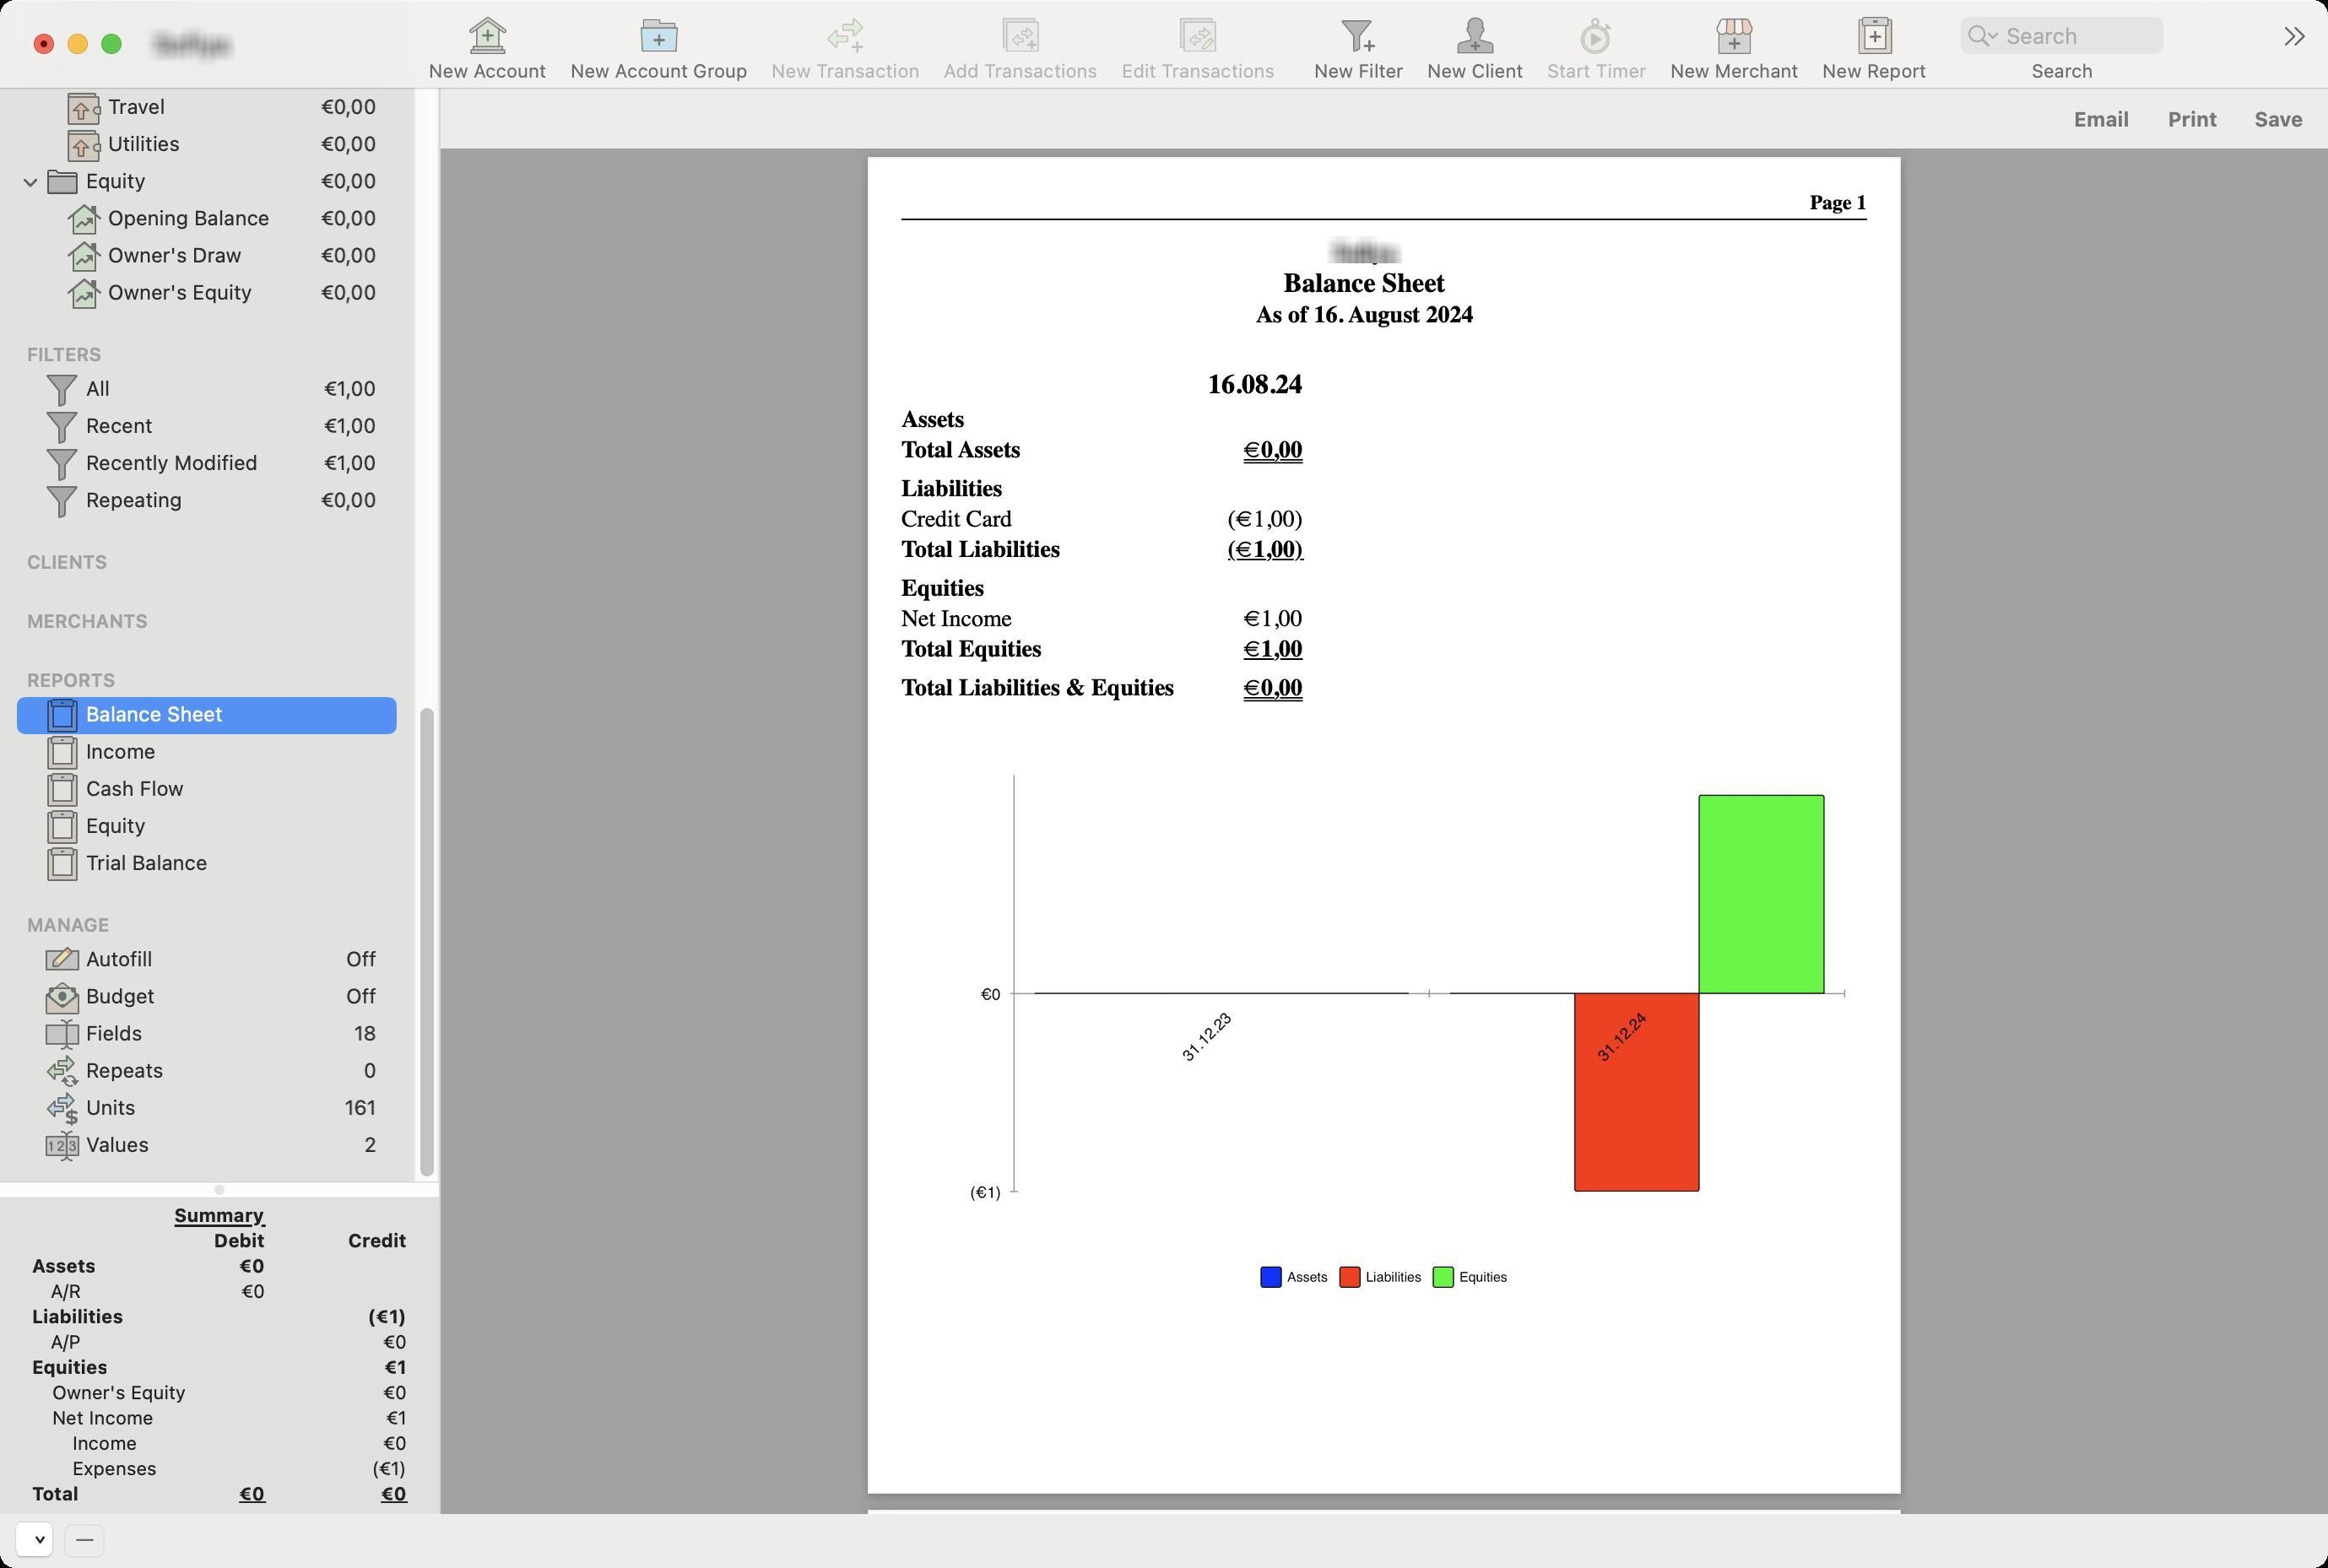
Accessibility tree:
{"name": "[name]", "role": "AXWindow", "description": null, "role_description": "standard window", "value": null, "position": "284.00;55.00", "size": "1379;929", "children": [{"name": "", "role": "AXMenuButton", "description": null, "role_description": "menu button", "value": null, "position": "8.00;901.00", "size": "26;25", "children": []}, {"name": "", "role": "AXButton", "description": "remove", "role_description": "button", "value": null, "position": "37.00;901.00", "size": "26;25", "children": []}, {"name": null, "role": "AXSplitGroup", "description": null, "role_description": "split group", "value": null, "position": "0.00;52.00", "size": "1379;845", "children": [{"name": null, "role": "AXSplitGroup", "description": null, "role_description": "split group", "value": null, "position": "0.00;52.00", "size": "260;845", "children": [{"name": null, "role": "AXScrollArea", "description": null, "role_description": "scroll area", "value": null, "position": "0.00;52.00", "size": "260;648", "children": [{"name": null, "role": "AXOutline", "description": null, "role_description": "outline", "value": null, "position": "0.00;-793.00", "size": "245;1493", "children": [{"name": null, "role": "AXRow", "description": null, "role_description": "outline row", "value": null, "position": "0.00;-783.00", "size": "245;22", "children": [{"name": null, "role": "AXCell", "description": null, "role_description": "cell", "value": null, "position": "10.00;-783.00", "size": "225;22", "children": [{"name": null, "role": "AXStaticText", "description": null, "role_description": "text", "value": "ACCOUNTS", "position": "14.00;-783.00", "size": "229;22", "children": []}]}]}, {"name": null, "role": "AXRow", "description": null, "role_description": "outline row", "value": null, "position": "0.00;-761.00", "size": "245;22", "children": [{"name": null, "role": "AXCell", "description": null, "role_description": "cell", "value": null, "position": "10.00;-761.00", "size": "225;22", "children": [{"name": null, "role": "AXImage", "description": "", "role_description": "image", "value": null, "position": "27.00;-760.00", "size": "20;20", "children": []}, {"name": null, "role": "AXStaticText", "description": null, "role_description": "text", "value": "Assets", "position": "49.00;-758.50", "size": "138;17", "children": []}, {"name": null, "role": "AXStaticText", "description": null, "role_description": "text", "value": "€0,00", "position": "187.14;-758.50", "size": "38;17", "children": []}, {"name": null, "role": "AXDisclosureTriangle", "description": null, "role_description": "disclosure triangle", "value": 1, "position": "12.00;-761.00", "size": "13;22", "children": []}]}]}, {"name": null, "role": "AXRow", "description": null, "role_description": "outline row", "value": null, "position": "0.00;-739.00", "size": "245;22", "children": [{"name": null, "role": "AXCell", "description": null, "role_description": "cell", "value": null, "position": "10.00;-739.00", "size": "225;22", "children": [{"name": null, "role": "AXImage", "description": "Bank", "role_description": "image", "value": null, "position": "40.00;-738.00", "size": "20;20", "children": []}, {"name": null, "role": "AXStaticText", "description": null, "role_description": "text", "value": "Chequing", "position": "62.00;-736.50", "size": "125;17", "children": []}, {"name": null, "role": "AXStaticText", "description": null, "role_description": "text", "value": "€0,00", "position": "187.14;-736.50", "size": "38;17", "children": []}]}]}, {"name": null, "role": "AXRow", "description": null, "role_description": "outline row", "value": null, "position": "0.00;-717.00", "size": "245;22", "children": [{"name": null, "role": "AXCell", "description": null, "role_description": "cell", "value": null, "position": "10.00;-717.00", "size": "225;22", "children": [{"name": null, "role": "AXImage", "description": "Bank", "role_description": "image", "value": null, "position": "40.00;-716.00", "size": "20;20", "children": []}, {"name": null, "role": "AXStaticText", "description": null, "role_description": "text", "value": "Savings", "position": "62.00;-714.50", "size": "125;17", "children": []}, {"name": null, "role": "AXStaticText", "description": null, "role_description": "text", "value": "€0,00", "position": "187.14;-714.50", "size": "38;17", "children": []}]}]}, {"name": null, "role": "AXRow", "description": null, "role_description": "outline row", "value": null, "position": "0.00;-695.00", "size": "245;22", "children": [{"name": null, "role": "AXCell", "description": null, "role_description": "cell", "value": null, "position": "10.00;-695.00", "size": "225;22", "children": [{"name": null, "role": "AXImage", "description": "Cash", "role_description": "image", "value": null, "position": "40.00;-694.00", "size": "20;20", "children": []}, {"name": null, "role": "AXStaticText", "description": null, "role_description": "text", "value": "Petty Cash", "position": "62.00;-692.50", "size": "125;17", "children": []}, {"name": null, "role": "AXStaticText", "description": null, "role_description": "text", "value": "€0,00", "position": "187.14;-692.50", "size": "38;17", "children": []}]}]}, {"name": null, "role": "AXRow", "description": null, "role_description": "outline row", "value": null, "position": "0.00;-673.00", "size": "245;22", "children": [{"name": null, "role": "AXCell", "description": null, "role_description": "cell", "value": null, "position": "10.00;-673.00", "size": "225;22", "children": [{"name": null, "role": "AXImage", "description": "FixedAsset", "role_description": "image", "value": null, "position": "40.00;-672.00", "size": "20;20", "children": []}, {"name": null, "role": "AXStaticText", "description": null, "role_description": "text", "value": "Fixed Assets", "position": "62.00;-670.50", "size": "125;17", "children": []}, {"name": null, "role": "AXStaticText", "description": null, "role_description": "text", "value": "€0,00", "position": "187.14;-670.50", "size": "38;17", "children": []}]}]}, {"name": null, "role": "AXRow", "description": null, "role_description": "outline row", "value": null, "position": "0.00;-651.00", "size": "245;22", "children": [{"name": null, "role": "AXCell", "description": null, "role_description": "cell", "value": null, "position": "10.00;-651.00", "size": "225;22", "children": [{"name": null, "role": "AXImage", "description": "AccountsReceivable", "role_description": "image", "value": null, "position": "40.00;-650.00", "size": "20;20", "children": []}, {"name": null, "role": "AXStaticText", "description": null, "role_description": "text", "value": "Accounts Receivable", "position": "62.00;-648.50", "size": "125;17", "children": []}, {"name": null, "role": "AXStaticText", "description": null, "role_description": "text", "value": "€0,00", "position": "187.14;-648.50", "size": "38;17", "children": []}]}]}, {"name": null, "role": "AXRow", "description": null, "role_description": "outline row", "value": null, "position": "0.00;-629.00", "size": "245;22", "children": [{"name": null, "role": "AXCell", "description": null, "role_description": "cell", "value": null, "position": "10.00;-629.00", "size": "225;22", "children": [{"name": null, "role": "AXImage", "description": "", "role_description": "image", "value": null, "position": "27.00;-628.00", "size": "20;20", "children": []}, {"name": null, "role": "AXStaticText", "description": null, "role_description": "text", "value": "Liabilities", "position": "49.00;-626.50", "size": "131;17", "children": []}, {"name": null, "role": "AXStaticText", "description": null, "role_description": "text", "value": "(€1,00)", "position": "179.79;-626.50", "size": "45;17", "children": []}, {"name": null, "role": "AXDisclosureTriangle", "description": null, "role_description": "disclosure triangle", "value": 1, "position": "12.00;-629.00", "size": "13;22", "children": []}]}]}, {"name": null, "role": "AXRow", "description": null, "role_description": "outline row", "value": null, "position": "0.00;-607.00", "size": "245;22", "children": [{"name": null, "role": "AXCell", "description": null, "role_description": "cell", "value": null, "position": "10.00;-607.00", "size": "225;22", "children": [{"name": null, "role": "AXImage", "description": "CreditCard", "role_description": "image", "value": null, "position": "40.00;-606.00", "size": "20;20", "children": []}, {"name": null, "role": "AXStaticText", "description": null, "role_description": "text", "value": "Credit Card", "position": "62.00;-604.50", "size": "118;17", "children": []}, {"name": null, "role": "AXStaticText", "description": null, "role_description": "text", "value": "(€1,00)", "position": "179.79;-604.50", "size": "45;17", "children": []}]}]}, {"name": null, "role": "AXRow", "description": null, "role_description": "outline row", "value": null, "position": "0.00;-585.00", "size": "245;22", "children": [{"name": null, "role": "AXCell", "description": null, "role_description": "cell", "value": null, "position": "10.00;-585.00", "size": "225;22", "children": [{"name": null, "role": "AXImage", "description": "Loan", "role_description": "image", "value": null, "position": "40.00;-584.00", "size": "20;20", "children": []}, {"name": null, "role": "AXStaticText", "description": null, "role_description": "text", "value": "Loan", "position": "62.00;-582.50", "size": "125;17", "children": []}, {"name": null, "role": "AXStaticText", "description": null, "role_description": "text", "value": "€0,00", "position": "187.14;-582.50", "size": "38;17", "children": []}]}]}, {"name": null, "role": "AXRow", "description": null, "role_description": "outline row", "value": null, "position": "0.00;-563.00", "size": "245;22", "children": [{"name": null, "role": "AXCell", "description": null, "role_description": "cell", "value": null, "position": "10.00;-563.00", "size": "225;22", "children": [{"name": null, "role": "AXImage", "description": "AccountsPayable", "role_description": "image", "value": null, "position": "40.00;-562.00", "size": "20;20", "children": []}, {"name": null, "role": "AXStaticText", "description": null, "role_description": "text", "value": "Accounts Payable", "position": "62.00;-560.50", "size": "125;17", "children": []}, {"name": null, "role": "AXStaticText", "description": null, "role_description": "text", "value": "€0,00", "position": "187.14;-560.50", "size": "38;17", "children": []}]}]}, {"name": null, "role": "AXRow", "description": null, "role_description": "outline row", "value": null, "position": "0.00;-541.00", "size": "245;22", "children": [{"name": null, "role": "AXCell", "description": null, "role_description": "cell", "value": null, "position": "10.00;-541.00", "size": "225;22", "children": [{"name": null, "role": "AXImage", "description": "Tax", "role_description": "image", "value": null, "position": "40.00;-540.00", "size": "20;20", "children": []}, {"name": null, "role": "AXStaticText", "description": null, "role_description": "text", "value": "Sales Tax", "position": "62.00;-538.50", "size": "125;17", "children": []}, {"name": null, "role": "AXStaticText", "description": null, "role_description": "text", "value": "€0,00", "position": "187.14;-538.50", "size": "38;17", "children": []}]}]}, {"name": null, "role": "AXRow", "description": null, "role_description": "outline row", "value": null, "position": "0.00;-519.00", "size": "245;22", "children": [{"name": null, "role": "AXCell", "description": null, "role_description": "cell", "value": null, "position": "10.00;-519.00", "size": "225;22", "children": [{"name": null, "role": "AXImage", "description": "Tax", "role_description": "image", "value": null, "position": "40.00;-518.00", "size": "20;20", "children": []}, {"name": null, "role": "AXStaticText", "description": null, "role_description": "text", "value": "Tax", "position": "62.00;-516.50", "size": "125;17", "children": []}, {"name": null, "role": "AXStaticText", "description": null, "role_description": "text", "value": "€0,00", "position": "187.14;-516.50", "size": "38;17", "children": []}]}]}, {"name": null, "role": "AXRow", "description": null, "role_description": "outline row", "value": null, "position": "0.00;-497.00", "size": "245;22", "children": [{"name": null, "role": "AXCell", "description": null, "role_description": "cell", "value": null, "position": "10.00;-497.00", "size": "225;22", "children": [{"name": null, "role": "AXImage", "description": "", "role_description": "image", "value": null, "position": "27.00;-496.00", "size": "20;20", "children": []}, {"name": null, "role": "AXStaticText", "description": null, "role_description": "text", "value": "Income", "position": "49.00;-494.50", "size": "138;17", "children": []}, {"name": null, "role": "AXStaticText", "description": null, "role_description": "text", "value": "€0,00", "position": "187.14;-494.50", "size": "38;17", "children": []}, {"name": null, "role": "AXDisclosureTriangle", "description": null, "role_description": "disclosure triangle", "value": 1, "position": "12.00;-497.00", "size": "13;22", "children": []}]}]}, {"name": null, "role": "AXRow", "description": null, "role_description": "outline row", "value": null, "position": "0.00;-475.00", "size": "245;22", "children": [{"name": null, "role": "AXCell", "description": null, "role_description": "cell", "value": null, "position": "10.00;-475.00", "size": "225;22", "children": [{"name": null, "role": "AXImage", "description": "Income", "role_description": "image", "value": null, "position": "40.00;-474.00", "size": "20;20", "children": []}, {"name": null, "role": "AXStaticText", "description": null, "role_description": "text", "value": "Sales", "position": "62.00;-472.50", "size": "125;17", "children": []}, {"name": null, "role": "AXStaticText", "description": null, "role_description": "text", "value": "€0,00", "position": "187.14;-472.50", "size": "38;17", "children": []}]}]}, {"name": null, "role": "AXRow", "description": null, "role_description": "outline row", "value": null, "position": "0.00;-453.00", "size": "245;22", "children": [{"name": null, "role": "AXCell", "description": null, "role_description": "cell", "value": null, "position": "10.00;-453.00", "size": "225;22", "children": [{"name": null, "role": "AXImage", "description": "Income", "role_description": "image", "value": null, "position": "40.00;-452.00", "size": "20;20", "children": []}, {"name": null, "role": "AXStaticText", "description": null, "role_description": "text", "value": "Interest Income", "position": "62.00;-450.50", "size": "125;17", "children": []}, {"name": null, "role": "AXStaticText", "description": null, "role_description": "text", "value": "€0,00", "position": "187.14;-450.50", "size": "38;17", "children": []}]}]}, {"name": null, "role": "AXRow", "description": null, "role_description": "outline row", "value": null, "position": "0.00;-431.00", "size": "245;22", "children": [{"name": null, "role": "AXCell", "description": null, "role_description": "cell", "value": null, "position": "10.00;-431.00", "size": "225;22", "children": [{"name": null, "role": "AXImage", "description": "", "role_description": "image", "value": null, "position": "27.00;-430.00", "size": "20;20", "children": []}, {"name": null, "role": "AXStaticText", "description": null, "role_description": "text", "value": "Expenses", "position": "49.00;-428.50", "size": "131;17", "children": []}, {"name": null, "role": "AXStaticText", "description": null, "role_description": "text", "value": "(€1,00)", "position": "179.79;-428.50", "size": "45;17", "children": []}, {"name": null, "role": "AXDisclosureTriangle", "description": null, "role_description": "disclosure triangle", "value": 1, "position": "12.00;-431.00", "size": "13;22", "children": []}]}]}, {"name": null, "role": "AXRow", "description": null, "role_description": "outline row", "value": null, "position": "0.00;-409.00", "size": "245;22", "children": [{"name": null, "role": "AXCell", "description": null, "role_description": "cell", "value": null, "position": "10.00;-409.00", "size": "225;22", "children": [{"name": null, "role": "AXImage", "description": "Expense", "role_description": "image", "value": null, "position": "40.00;-408.00", "size": "20;20", "children": []}, {"name": null, "role": "AXStaticText", "description": null, "role_description": "text", "value": "Advertising", "position": "62.00;-406.50", "size": "125;17", "children": []}, {"name": null, "role": "AXStaticText", "description": null, "role_description": "text", "value": "€0,00", "position": "187.14;-406.50", "size": "38;17", "children": []}]}]}, {"name": null, "role": "AXRow", "description": null, "role_description": "outline row", "value": null, "position": "0.00;-387.00", "size": "245;22", "children": [{"name": null, "role": "AXCell", "description": null, "role_description": "cell", "value": null, "position": "10.00;-387.00", "size": "225;22", "children": [{"name": null, "role": "AXImage", "description": "Expense", "role_description": "image", "value": null, "position": "40.00;-386.00", "size": "20;20", "children": []}, {"name": null, "role": "AXStaticText", "description": null, "role_description": "text", "value": "Auto", "position": "62.00;-384.50", "size": "125;17", "children": []}, {"name": null, "role": "AXStaticText", "description": null, "role_description": "text", "value": "€0,00", "position": "187.14;-384.50", "size": "38;17", "children": []}]}]}, {"name": null, "role": "AXRow", "description": null, "role_description": "outline row", "value": null, "position": "0.00;-365.00", "size": "245;22", "children": [{"name": null, "role": "AXCell", "description": null, "role_description": "cell", "value": null, "position": "10.00;-365.00", "size": "225;22", "children": [{"name": null, "role": "AXImage", "description": "Expense", "role_description": "image", "value": null, "position": "40.00;-364.00", "size": "20;20", "children": []}, {"name": null, "role": "AXStaticText", "description": null, "role_description": "text", "value": "Bank Charges", "position": "62.00;-362.50", "size": "125;17", "children": []}, {"name": null, "role": "AXStaticText", "description": null, "role_description": "text", "value": "€0,00", "position": "187.14;-362.50", "size": "38;17", "children": []}]}]}, {"name": null, "role": "AXRow", "description": null, "role_description": "outline row", "value": null, "position": "0.00;-343.00", "size": "245;22", "children": [{"name": null, "role": "AXCell", "description": null, "role_description": "cell", "value": null, "position": "10.00;-343.00", "size": "225;22", "children": [{"name": null, "role": "AXImage", "description": "Expense", "role_description": "image", "value": null, "position": "40.00;-342.00", "size": "20;20", "children": []}, {"name": null, "role": "AXStaticText", "description": null, "role_description": "text", "value": "Business Licenses/Permits", "position": "62.00;-340.50", "size": "125;17", "children": []}, {"name": null, "role": "AXStaticText", "description": null, "role_description": "text", "value": "€0,00", "position": "187.14;-340.50", "size": "38;17", "children": []}]}]}, {"name": null, "role": "AXRow", "description": null, "role_description": "outline row", "value": null, "position": "0.00;-321.00", "size": "245;22", "children": [{"name": null, "role": "AXCell", "description": null, "role_description": "cell", "value": null, "position": "10.00;-321.00", "size": "225;22", "children": [{"name": null, "role": "AXImage", "description": "Expense", "role_description": "image", "value": null, "position": "40.00;-320.00", "size": "20;20", "children": []}, {"name": null, "role": "AXStaticText", "description": null, "role_description": "text", "value": "Computer", "position": "62.00;-318.50", "size": "125;17", "children": []}, {"name": null, "role": "AXStaticText", "description": null, "role_description": "text", "value": "€0,00", "position": "187.14;-318.50", "size": "38;17", "children": []}]}]}, {"name": null, "role": "AXRow", "description": null, "role_description": "outline row", "value": null, "position": "0.00;-299.00", "size": "245;22", "children": [{"name": null, "role": "AXCell", "description": null, "role_description": "cell", "value": null, "position": "10.00;-299.00", "size": "225;22", "children": [{"name": null, "role": "AXImage", "description": "Expense", "role_description": "image", "value": null, "position": "40.00;-298.00", "size": "20;20", "children": []}, {"name": null, "role": "AXStaticText", "description": null, "role_description": "text", "value": "Depreciation", "position": "62.00;-296.50", "size": "125;17", "children": []}, {"name": null, "role": "AXStaticText", "description": null, "role_description": "text", "value": "€0,00", "position": "187.14;-296.50", "size": "38;17", "children": []}]}]}, {"name": null, "role": "AXRow", "description": null, "role_description": "outline row", "value": null, "position": "0.00;-277.00", "size": "245;22", "children": [{"name": null, "role": "AXCell", "description": null, "role_description": "cell", "value": null, "position": "10.00;-277.00", "size": "225;22", "children": [{"name": null, "role": "AXImage", "description": "Expense", "role_description": "image", "value": null, "position": "40.00;-276.00", "size": "20;20", "children": []}, {"name": null, "role": "AXStaticText", "description": null, "role_description": "text", "value": "Dues/Subscriptions", "position": "62.00;-274.50", "size": "125;17", "children": []}, {"name": null, "role": "AXStaticText", "description": null, "role_description": "text", "value": "€0,00", "position": "187.14;-274.50", "size": "38;17", "children": []}]}]}, {"name": null, "role": "AXRow", "description": null, "role_description": "outline row", "value": null, "position": "0.00;-255.00", "size": "245;22", "children": [{"name": null, "role": "AXCell", "description": null, "role_description": "cell", "value": null, "position": "10.00;-255.00", "size": "225;22", "children": [{"name": null, "role": "AXImage", "description": "Expense", "role_description": "image", "value": null, "position": "40.00;-254.00", "size": "20;20", "children": []}, {"name": null, "role": "AXStaticText", "description": null, "role_description": "text", "value": "Equipment", "position": "62.00;-252.50", "size": "125;17", "children": []}, {"name": null, "role": "AXStaticText", "description": null, "role_description": "text", "value": "€0,00", "position": "187.14;-252.50", "size": "38;17", "children": []}]}]}, {"name": null, "role": "AXRow", "description": null, "role_description": "outline row", "value": null, "position": "0.00;-233.00", "size": "245;22", "children": [{"name": null, "role": "AXCell", "description": null, "role_description": "cell", "value": null, "position": "10.00;-233.00", "size": "225;22", "children": [{"name": null, "role": "AXImage", "description": "Expense", "role_description": "image", "value": null, "position": "40.00;-232.00", "size": "20;20", "children": []}, {"name": null, "role": "AXStaticText", "description": null, "role_description": "text", "value": "Furniture", "position": "62.00;-230.50", "size": "125;17", "children": []}, {"name": null, "role": "AXStaticText", "description": null, "role_description": "text", "value": "€0,00", "position": "187.14;-230.50", "size": "38;17", "children": []}]}]}, {"name": null, "role": "AXRow", "description": null, "role_description": "outline row", "value": null, "position": "0.00;-211.00", "size": "245;22", "children": [{"name": null, "role": "AXCell", "description": null, "role_description": "cell", "value": null, "position": "10.00;-211.00", "size": "225;22", "children": [{"name": null, "role": "AXImage", "description": "Expense", "role_description": "image", "value": null, "position": "40.00;-210.00", "size": "20;20", "children": []}, {"name": null, "role": "AXStaticText", "description": null, "role_description": "text", "value": "Insurance", "position": "62.00;-208.50", "size": "125;17", "children": []}, {"name": null, "role": "AXStaticText", "description": null, "role_description": "text", "value": "€0,00", "position": "187.14;-208.50", "size": "38;17", "children": []}]}]}, {"name": null, "role": "AXRow", "description": null, "role_description": "outline row", "value": null, "position": "0.00;-189.00", "size": "245;22", "children": [{"name": null, "role": "AXCell", "description": null, "role_description": "cell", "value": null, "position": "10.00;-189.00", "size": "225;22", "children": [{"name": null, "role": "AXImage", "description": "Expense", "role_description": "image", "value": null, "position": "40.00;-188.00", "size": "20;20", "children": []}, {"name": null, "role": "AXStaticText", "description": null, "role_description": "text", "value": "Interest", "position": "62.00;-186.50", "size": "118;17", "children": []}, {"name": null, "role": "AXStaticText", "description": null, "role_description": "text", "value": "(€1,00)", "position": "179.79;-186.50", "size": "45;17", "children": []}]}]}, {"name": null, "role": "AXRow", "description": null, "role_description": "outline row", "value": null, "position": "0.00;-167.00", "size": "245;22", "children": [{"name": null, "role": "AXCell", "description": null, "role_description": "cell", "value": null, "position": "10.00;-167.00", "size": "225;22", "children": [{"name": null, "role": "AXImage", "description": "Expense", "role_description": "image", "value": null, "position": "40.00;-166.00", "size": "20;20", "children": []}, {"name": null, "role": "AXStaticText", "description": null, "role_description": "text", "value": "Internet", "position": "62.00;-164.50", "size": "125;17", "children": []}, {"name": null, "role": "AXStaticText", "description": null, "role_description": "text", "value": "€0,00", "position": "187.14;-164.50", "size": "38;17", "children": []}]}]}, {"name": null, "role": "AXRow", "description": null, "role_description": "outline row", "value": null, "position": "0.00;-145.00", "size": "245;22", "children": [{"name": null, "role": "AXCell", "description": null, "role_description": "cell", "value": null, "position": "10.00;-145.00", "size": "225;22", "children": [{"name": null, "role": "AXImage", "description": "Expense", "role_description": "image", "value": null, "position": "40.00;-144.00", "size": "20;20", "children": []}, {"name": null, "role": "AXStaticText", "description": null, "role_description": "text", "value": "Meals/Entertainment", "position": "62.00;-142.50", "size": "125;17", "children": []}, {"name": null, "role": "AXStaticText", "description": null, "role_description": "text", "value": "€0,00", "position": "187.14;-142.50", "size": "38;17", "children": []}]}]}, {"name": null, "role": "AXRow", "description": null, "role_description": "outline row", "value": null, "position": "0.00;-123.00", "size": "245;22", "children": [{"name": null, "role": "AXCell", "description": null, "role_description": "cell", "value": null, "position": "10.00;-123.00", "size": "225;22", "children": [{"name": null, "role": "AXImage", "description": "Expense", "role_description": "image", "value": null, "position": "40.00;-122.00", "size": "20;20", "children": []}, {"name": null, "role": "AXStaticText", "description": null, "role_description": "text", "value": "Mileage", "position": "62.00;-120.50", "size": "125;17", "children": []}, {"name": null, "role": "AXStaticText", "description": null, "role_description": "text", "value": "€0,00", "position": "187.14;-120.50", "size": "38;17", "children": []}]}]}, {"name": null, "role": "AXRow", "description": null, "role_description": "outline row", "value": null, "position": "0.00;-101.00", "size": "245;22", "children": [{"name": null, "role": "AXCell", "description": null, "role_description": "cell", "value": null, "position": "10.00;-101.00", "size": "225;22", "children": [{"name": null, "role": "AXImage", "description": "Expense", "role_description": "image", "value": null, "position": "40.00;-100.00", "size": "20;20", "children": []}, {"name": null, "role": "AXStaticText", "description": null, "role_description": "text", "value": "Office Supplies", "position": "62.00;-98.50", "size": "125;17", "children": []}, {"name": null, "role": "AXStaticText", "description": null, "role_description": "text", "value": "€0,00", "position": "187.14;-98.50", "size": "38;17", "children": []}]}]}, {"name": null, "role": "AXRow", "description": null, "role_description": "outline row", "value": null, "position": "0.00;-79.00", "size": "245;22", "children": [{"name": null, "role": "AXCell", "description": null, "role_description": "cell", "value": null, "position": "10.00;-79.00", "size": "225;22", "children": [{"name": null, "role": "AXImage", "description": "Expense", "role_description": "image", "value": null, "position": "40.00;-78.00", "size": "20;20", "children": []}, {"name": null, "role": "AXStaticText", "description": null, "role_description": "text", "value": "Phone", "position": "62.00;-76.50", "size": "125;17", "children": []}, {"name": null, "role": "AXStaticText", "description": null, "role_description": "text", "value": "€0,00", "position": "187.14;-76.50", "size": "38;17", "children": []}]}]}, {"name": null, "role": "AXRow", "description": null, "role_description": "outline row", "value": null, "position": "0.00;-57.00", "size": "245;22", "children": [{"name": null, "role": "AXCell", "description": null, "role_description": "cell", "value": null, "position": "10.00;-57.00", "size": "225;22", "children": [{"name": null, "role": "AXImage", "description": "Expense", "role_description": "image", "value": null, "position": "40.00;-56.00", "size": "20;20", "children": []}, {"name": null, "role": "AXStaticText", "description": null, "role_description": "text", "value": "Postage/Shipping", "position": "62.00;-54.50", "size": "125;17", "children": []}, {"name": null, "role": "AXStaticText", "description": null, "role_description": "text", "value": "€0,00", "position": "187.14;-54.50", "size": "38;17", "children": []}]}]}, {"name": null, "role": "AXRow", "description": null, "role_description": "outline row", "value": null, "position": "0.00;-35.00", "size": "245;22", "children": [{"name": null, "role": "AXCell", "description": null, "role_description": "cell", "value": null, "position": "10.00;-35.00", "size": "225;22", "children": [{"name": null, "role": "AXImage", "description": "Expense", "role_description": "image", "value": null, "position": "40.00;-34.00", "size": "20;20", "children": []}, {"name": null, "role": "AXStaticText", "description": null, "role_description": "text", "value": "Professional Fees", "position": "62.00;-32.50", "size": "125;17", "children": []}, {"name": null, "role": "AXStaticText", "description": null, "role_description": "text", "value": "€0,00", "position": "187.14;-32.50", "size": "38;17", "children": []}]}]}, {"name": null, "role": "AXRow", "description": null, "role_description": "outline row", "value": null, "position": "0.00;-13.00", "size": "245;22", "children": [{"name": null, "role": "AXCell", "description": null, "role_description": "cell", "value": null, "position": "10.00;-13.00", "size": "225;22", "children": [{"name": null, "role": "AXImage", "description": "Expense", "role_description": "image", "value": null, "position": "40.00;-12.00", "size": "20;20", "children": []}, {"name": null, "role": "AXStaticText", "description": null, "role_description": "text", "value": "Rent", "position": "62.00;-10.50", "size": "125;17", "children": []}, {"name": null, "role": "AXStaticText", "description": null, "role_description": "text", "value": "€0,00", "position": "187.14;-10.50", "size": "38;17", "children": []}]}]}, {"name": null, "role": "AXRow", "description": null, "role_description": "outline row", "value": null, "position": "0.00;9.00", "size": "245;22", "children": [{"name": null, "role": "AXCell", "description": null, "role_description": "cell", "value": null, "position": "10.00;9.00", "size": "225;22", "children": [{"name": null, "role": "AXImage", "description": "Expense", "role_description": "image", "value": null, "position": "40.00;10.00", "size": "20;20", "children": []}, {"name": null, "role": "AXStaticText", "description": null, "role_description": "text", "value": "Repairs/Maintenance", "position": "62.00;11.50", "size": "125;17", "children": []}, {"name": null, "role": "AXStaticText", "description": null, "role_description": "text", "value": "€0,00", "position": "187.14;11.50", "size": "38;17", "children": []}]}]}, {"name": null, "role": "AXRow", "description": null, "role_description": "outline row", "value": null, "position": "0.00;31.00", "size": "245;22", "children": [{"name": null, "role": "AXCell", "description": null, "role_description": "cell", "value": null, "position": "10.00;31.00", "size": "225;22", "children": [{"name": null, "role": "AXImage", "description": "Expense", "role_description": "image", "value": null, "position": "40.00;32.00", "size": "20;20", "children": []}, {"name": null, "role": "AXStaticText", "description": null, "role_description": "text", "value": "Salaries", "position": "62.00;33.50", "size": "125;17", "children": []}, {"name": null, "role": "AXStaticText", "description": null, "role_description": "text", "value": "€0,00", "position": "187.14;33.50", "size": "38;17", "children": []}]}]}, {"name": null, "role": "AXRow", "description": null, "role_description": "outline row", "value": null, "position": "0.00;53.00", "size": "245;22", "children": [{"name": null, "role": "AXCell", "description": null, "role_description": "cell", "value": null, "position": "10.00;53.00", "size": "225;22", "children": [{"name": null, "role": "AXImage", "description": "Expense", "role_description": "image", "value": null, "position": "40.00;54.00", "size": "20;20", "children": []}, {"name": null, "role": "AXStaticText", "description": null, "role_description": "text", "value": "Travel", "position": "62.00;55.50", "size": "125;17", "children": []}, {"name": null, "role": "AXStaticText", "description": null, "role_description": "text", "value": "€0,00", "position": "187.14;55.50", "size": "38;17", "children": []}]}]}, {"name": null, "role": "AXRow", "description": null, "role_description": "outline row", "value": null, "position": "0.00;75.00", "size": "245;22", "children": [{"name": null, "role": "AXCell", "description": null, "role_description": "cell", "value": null, "position": "10.00;75.00", "size": "225;22", "children": [{"name": null, "role": "AXImage", "description": "Expense", "role_description": "image", "value": null, "position": "40.00;76.00", "size": "20;20", "children": []}, {"name": null, "role": "AXStaticText", "description": null, "role_description": "text", "value": "Utilities", "position": "62.00;77.50", "size": "125;17", "children": []}, {"name": null, "role": "AXStaticText", "description": null, "role_description": "text", "value": "€0,00", "position": "187.14;77.50", "size": "38;17", "children": []}]}]}, {"name": null, "role": "AXRow", "description": null, "role_description": "outline row", "value": null, "position": "0.00;97.00", "size": "245;22", "children": [{"name": null, "role": "AXCell", "description": null, "role_description": "cell", "value": null, "position": "10.00;97.00", "size": "225;22", "children": [{"name": null, "role": "AXImage", "description": "", "role_description": "image", "value": null, "position": "27.00;98.00", "size": "20;20", "children": []}, {"name": null, "role": "AXStaticText", "description": null, "role_description": "text", "value": "Equity", "position": "49.00;99.50", "size": "138;17", "children": []}, {"name": null, "role": "AXStaticText", "description": null, "role_description": "text", "value": "€0,00", "position": "187.14;99.50", "size": "38;17", "children": []}, {"name": null, "role": "AXDisclosureTriangle", "description": null, "role_description": "disclosure triangle", "value": 1, "position": "12.00;97.00", "size": "13;22", "children": []}]}]}, {"name": null, "role": "AXRow", "description": null, "role_description": "outline row", "value": null, "position": "0.00;119.00", "size": "245;22", "children": [{"name": null, "role": "AXCell", "description": null, "role_description": "cell", "value": null, "position": "10.00;119.00", "size": "225;22", "children": [{"name": null, "role": "AXImage", "description": "Equity", "role_description": "image", "value": null, "position": "40.00;120.00", "size": "20;20", "children": []}, {"name": null, "role": "AXStaticText", "description": null, "role_description": "text", "value": "Opening Balance", "position": "62.00;121.50", "size": "125;17", "children": []}, {"name": null, "role": "AXStaticText", "description": null, "role_description": "text", "value": "€0,00", "position": "187.14;121.50", "size": "38;17", "children": []}]}]}, {"name": null, "role": "AXRow", "description": null, "role_description": "outline row", "value": null, "position": "0.00;141.00", "size": "245;22", "children": [{"name": null, "role": "AXCell", "description": null, "role_description": "cell", "value": null, "position": "10.00;141.00", "size": "225;22", "children": [{"name": null, "role": "AXImage", "description": "Equity", "role_description": "image", "value": null, "position": "40.00;142.00", "size": "20;20", "children": []}, {"name": null, "role": "AXStaticText", "description": null, "role_description": "text", "value": "Owner's Draw", "position": "62.00;143.50", "size": "125;17", "children": []}, {"name": null, "role": "AXStaticText", "description": null, "role_description": "text", "value": "€0,00", "position": "187.14;143.50", "size": "38;17", "children": []}]}]}, {"name": null, "role": "AXRow", "description": null, "role_description": "outline row", "value": null, "position": "0.00;163.00", "size": "245;22", "children": [{"name": null, "role": "AXCell", "description": null, "role_description": "cell", "value": null, "position": "10.00;163.00", "size": "225;22", "children": [{"name": null, "role": "AXImage", "description": "Equity", "role_description": "image", "value": null, "position": "40.00;164.00", "size": "20;20", "children": []}, {"name": null, "role": "AXStaticText", "description": null, "role_description": "text", "value": "Owner's Equity", "position": "62.00;165.50", "size": "125;17", "children": []}, {"name": null, "role": "AXStaticText", "description": null, "role_description": "text", "value": "€0,00", "position": "187.14;165.50", "size": "38;17", "children": []}]}]}, {"name": null, "role": "AXRow", "description": null, "role_description": "outline row", "value": null, "position": "0.00;198.00", "size": "245;22", "children": [{"name": null, "role": "AXCell", "description": null, "role_description": "cell", "value": null, "position": "10.00;198.00", "size": "225;22", "children": [{"name": null, "role": "AXStaticText", "description": null, "role_description": "text", "value": "FILTERS", "position": "14.00;198.00", "size": "229;22", "children": []}]}]}, {"name": null, "role": "AXRow", "description": null, "role_description": "outline row", "value": null, "position": "0.00;220.00", "size": "245;22", "children": [{"name": null, "role": "AXCell", "description": null, "role_description": "cell", "value": null, "position": "10.00;220.00", "size": "225;22", "children": [{"name": null, "role": "AXImage", "description": "Filter", "role_description": "image", "value": null, "position": "27.00;221.00", "size": "20;20", "children": []}, {"name": null, "role": "AXStaticText", "description": null, "role_description": "text", "value": "All", "position": "49.00;222.50", "size": "140;17", "children": []}, {"name": null, "role": "AXStaticText", "description": null, "role_description": "text", "value": "€1,00", "position": "188.96;222.50", "size": "36;17", "children": []}]}]}, {"name": null, "role": "AXRow", "description": null, "role_description": "outline row", "value": null, "position": "0.00;242.00", "size": "245;22", "children": [{"name": null, "role": "AXCell", "description": null, "role_description": "cell", "value": null, "position": "10.00;242.00", "size": "225;22", "children": [{"name": null, "role": "AXImage", "description": "Filter", "role_description": "image", "value": null, "position": "27.00;243.00", "size": "20;20", "children": []}, {"name": null, "role": "AXStaticText", "description": null, "role_description": "text", "value": "Recent", "position": "49.00;244.50", "size": "140;17", "children": []}, {"name": null, "role": "AXStaticText", "description": null, "role_description": "text", "value": "€1,00", "position": "188.96;244.50", "size": "36;17", "children": []}]}]}, {"name": null, "role": "AXRow", "description": null, "role_description": "outline row", "value": null, "position": "0.00;264.00", "size": "245;22", "children": [{"name": null, "role": "AXCell", "description": null, "role_description": "cell", "value": null, "position": "10.00;264.00", "size": "225;22", "children": [{"name": null, "role": "AXImage", "description": "Filter", "role_description": "image", "value": null, "position": "27.00;265.00", "size": "20;20", "children": []}, {"name": null, "role": "AXStaticText", "description": null, "role_description": "text", "value": "Recently Modified", "position": "49.00;266.50", "size": "140;17", "children": []}, {"name": null, "role": "AXStaticText", "description": null, "role_description": "text", "value": "€1,00", "position": "188.96;266.50", "size": "36;17", "children": []}]}]}, {"name": null, "role": "AXRow", "description": null, "role_description": "outline row", "value": null, "position": "0.00;286.00", "size": "245;22", "children": [{"name": null, "role": "AXCell", "description": null, "role_description": "cell", "value": null, "position": "10.00;286.00", "size": "225;22", "children": [{"name": null, "role": "AXImage", "description": "Filter", "role_description": "image", "value": null, "position": "27.00;287.00", "size": "20;20", "children": []}, {"name": null, "role": "AXStaticText", "description": null, "role_description": "text", "value": "Repeating", "position": "49.00;288.50", "size": "138;17", "children": []}, {"name": null, "role": "AXStaticText", "description": null, "role_description": "text", "value": "€0,00", "position": "187.14;288.50", "size": "38;17", "children": []}]}]}, {"name": null, "role": "AXRow", "description": null, "role_description": "outline row", "value": null, "position": "0.00;321.00", "size": "245;22", "children": [{"name": null, "role": "AXCell", "description": null, "role_description": "cell", "value": null, "position": "10.00;321.00", "size": "225;22", "children": [{"name": null, "role": "AXStaticText", "description": null, "role_description": "text", "value": "CLIENTS", "position": "14.00;321.00", "size": "229;22", "children": []}]}]}, {"name": null, "role": "AXRow", "description": null, "role_description": "outline row", "value": null, "position": "0.00;356.00", "size": "245;22", "children": [{"name": null, "role": "AXCell", "description": null, "role_description": "cell", "value": null, "position": "10.00;356.00", "size": "225;22", "children": [{"name": null, "role": "AXStaticText", "description": null, "role_description": "text", "value": "MERCHANTS", "position": "14.00;356.00", "size": "229;22", "children": []}]}]}, {"name": null, "role": "AXRow", "description": null, "role_description": "outline row", "value": null, "position": "0.00;391.00", "size": "245;22", "children": [{"name": null, "role": "AXCell", "description": null, "role_description": "cell", "value": null, "position": "10.00;391.00", "size": "225;22", "children": [{"name": null, "role": "AXStaticText", "description": null, "role_description": "text", "value": "REPORTS", "position": "14.00;391.00", "size": "229;22", "children": []}]}]}, {"name": null, "role": "AXRow", "description": null, "role_description": "outline row", "value": null, "position": "0.00;413.00", "size": "245;22", "children": [{"name": null, "role": "AXCell", "description": null, "role_description": "cell", "value": null, "position": "10.00;413.00", "size": "225;22", "children": [{"name": null, "role": "AXImage", "description": "Report", "role_description": "image", "value": null, "position": "27.00;414.00", "size": "20;20", "children": []}, {"name": null, "role": "AXStaticText", "description": null, "role_description": "text", "value": "Balance Sheet", "position": "49.00;415.50", "size": "171;17", "children": []}, {"name": null, "role": "AXStaticText", "description": null, "role_description": "text", "value": "", "position": "220.00;415.50", "size": "5;17", "children": []}]}]}, {"name": null, "role": "AXRow", "description": null, "role_description": "outline row", "value": null, "position": "0.00;435.00", "size": "245;22", "children": [{"name": null, "role": "AXCell", "description": null, "role_description": "cell", "value": null, "position": "10.00;435.00", "size": "225;22", "children": [{"name": null, "role": "AXImage", "description": "Report", "role_description": "image", "value": null, "position": "27.00;436.00", "size": "20;20", "children": []}, {"name": null, "role": "AXStaticText", "description": null, "role_description": "text", "value": "Income", "position": "49.00;437.50", "size": "171;17", "children": []}, {"name": null, "role": "AXStaticText", "description": null, "role_description": "text", "value": "", "position": "220.00;437.50", "size": "5;17", "children": []}]}]}, {"name": null, "role": "AXRow", "description": null, "role_description": "outline row", "value": null, "position": "0.00;457.00", "size": "245;22", "children": [{"name": null, "role": "AXCell", "description": null, "role_description": "cell", "value": null, "position": "10.00;457.00", "size": "225;22", "children": [{"name": null, "role": "AXImage", "description": "Report", "role_description": "image", "value": null, "position": "27.00;458.00", "size": "20;20", "children": []}, {"name": null, "role": "AXStaticText", "description": null, "role_description": "text", "value": "Cash Flow", "position": "49.00;459.50", "size": "171;17", "children": []}, {"name": null, "role": "AXStaticText", "description": null, "role_description": "text", "value": "", "position": "220.00;459.50", "size": "5;17", "children": []}]}]}, {"name": null, "role": "AXRow", "description": null, "role_description": "outline row", "value": null, "position": "0.00;479.00", "size": "245;22", "children": [{"name": null, "role": "AXCell", "description": null, "role_description": "cell", "value": null, "position": "10.00;479.00", "size": "225;22", "children": [{"name": null, "role": "AXImage", "description": "Report", "role_description": "image", "value": null, "position": "27.00;480.00", "size": "20;20", "children": []}, {"name": null, "role": "AXStaticText", "description": null, "role_description": "text", "value": "Equity", "position": "49.00;481.50", "size": "171;17", "children": []}, {"name": null, "role": "AXStaticText", "description": null, "role_description": "text", "value": "", "position": "220.00;481.50", "size": "5;17", "children": []}]}]}, {"name": null, "role": "AXRow", "description": null, "role_description": "outline row", "value": null, "position": "0.00;501.00", "size": "245;22", "children": [{"name": null, "role": "AXCell", "description": null, "role_description": "cell", "value": null, "position": "10.00;501.00", "size": "225;22", "children": [{"name": null, "role": "AXImage", "description": "Report", "role_description": "image", "value": null, "position": "27.00;502.00", "size": "20;20", "children": []}, {"name": null, "role": "AXStaticText", "description": null, "role_description": "text", "value": "Trial Balance", "position": "49.00;503.50", "size": "171;17", "children": []}, {"name": null, "role": "AXStaticText", "description": null, "role_description": "text", "value": "", "position": "220.00;503.50", "size": "5;17", "children": []}]}]}, {"name": null, "role": "AXRow", "description": null, "role_description": "outline row", "value": null, "position": "0.00;536.00", "size": "245;22", "children": [{"name": null, "role": "AXCell", "description": null, "role_description": "cell", "value": null, "position": "10.00;536.00", "size": "225;22", "children": [{"name": null, "role": "AXStaticText", "description": null, "role_description": "text", "value": "MANAGE", "position": "14.00;536.00", "size": "229;22", "children": []}]}]}, {"name": null, "role": "AXRow", "description": null, "role_description": "outline row", "value": null, "position": "0.00;558.00", "size": "245;22", "children": [{"name": null, "role": "AXCell", "description": null, "role_description": "cell", "value": null, "position": "10.00;558.00", "size": "225;22", "children": [{"name": null, "role": "AXImage", "description": "Autofill", "role_description": "image", "value": null, "position": "27.00;559.00", "size": "20;20", "children": []}, {"name": null, "role": "AXStaticText", "description": null, "role_description": "text", "value": "Autofill", "position": "49.00;560.50", "size": "153;17", "children": []}, {"name": null, "role": "AXStaticText", "description": null, "role_description": "text", "value": "Off", "position": "202.06;560.50", "size": "23;17", "children": []}]}]}, {"name": null, "role": "AXRow", "description": null, "role_description": "outline row", "value": null, "position": "0.00;580.00", "size": "245;22", "children": [{"name": null, "role": "AXCell", "description": null, "role_description": "cell", "value": null, "position": "10.00;580.00", "size": "225;22", "children": [{"name": null, "role": "AXImage", "description": "Budget", "role_description": "image", "value": null, "position": "27.00;581.00", "size": "20;20", "children": []}, {"name": null, "role": "AXStaticText", "description": null, "role_description": "text", "value": "Budget", "position": "49.00;582.50", "size": "153;17", "children": []}, {"name": null, "role": "AXStaticText", "description": null, "role_description": "text", "value": "Off", "position": "202.06;582.50", "size": "23;17", "children": []}]}]}, {"name": null, "role": "AXRow", "description": null, "role_description": "outline row", "value": null, "position": "0.00;602.00", "size": "245;22", "children": [{"name": null, "role": "AXCell", "description": null, "role_description": "cell", "value": null, "position": "10.00;602.00", "size": "225;22", "children": [{"name": null, "role": "AXImage", "description": "Fields", "role_description": "image", "value": null, "position": "27.00;603.00", "size": "20;20", "children": []}, {"name": null, "role": "AXStaticText", "description": null, "role_description": "text", "value": "Fields", "position": "49.00;604.50", "size": "158;17", "children": []}, {"name": null, "role": "AXStaticText", "description": null, "role_description": "text", "value": "18", "position": "206.77;604.50", "size": "18;17", "children": []}]}]}, {"name": null, "role": "AXRow", "description": null, "role_description": "outline row", "value": null, "position": "0.00;624.00", "size": "245;22", "children": [{"name": null, "role": "AXCell", "description": null, "role_description": "cell", "value": null, "position": "10.00;624.00", "size": "225;22", "children": [{"name": null, "role": "AXImage", "description": "Repeats", "role_description": "image", "value": null, "position": "27.00;625.00", "size": "20;20", "children": []}, {"name": null, "role": "AXStaticText", "description": null, "role_description": "text", "value": "Repeats", "position": "49.00;626.50", "size": "163;17", "children": []}, {"name": null, "role": "AXStaticText", "description": null, "role_description": "text", "value": "0", "position": "212.44;626.50", "size": "13;17", "children": []}]}]}, {"name": null, "role": "AXRow", "description": null, "role_description": "outline row", "value": null, "position": "0.00;646.00", "size": "245;22", "children": [{"name": null, "role": "AXCell", "description": null, "role_description": "cell", "value": null, "position": "10.00;646.00", "size": "225;22", "children": [{"name": null, "role": "AXImage", "description": "Units", "role_description": "image", "value": null, "position": "27.00;647.00", "size": "20;20", "children": []}, {"name": null, "role": "AXStaticText", "description": null, "role_description": "text", "value": "Units", "position": "49.00;648.50", "size": "152;17", "children": []}, {"name": null, "role": "AXStaticText", "description": null, "role_description": "text", "value": "161", "position": "201.23;648.50", "size": "24;17", "children": []}]}]}, {"name": null, "role": "AXRow", "description": null, "role_description": "outline row", "value": null, "position": "0.00;668.00", "size": "245;22", "children": [{"name": null, "role": "AXCell", "description": null, "role_description": "cell", "value": null, "position": "10.00;668.00", "size": "225;22", "children": [{"name": null, "role": "AXImage", "description": "Values", "role_description": "image", "value": null, "position": "27.00;669.00", "size": "20;20", "children": []}, {"name": null, "role": "AXStaticText", "description": null, "role_description": "text", "value": "Values", "position": "49.00;670.50", "size": "164;17", "children": []}, {"name": null, "role": "AXStaticText", "description": null, "role_description": "text", "value": "2", "position": "212.76;670.50", "size": "12;17", "children": []}]}]}, {"name": null, "role": "AXColumn", "description": null, "role_description": "column", "value": null, "position": "10.00;-793.00", "size": "225;1493", "children": []}]}, {"name": null, "role": "AXScrollBar", "description": null, "role_description": "scroll bar", "value": 1.0, "position": "245.00;52.00", "size": "15;648", "children": [{"name": null, "role": "AXValueIndicator", "description": null, "role_description": "value indicator", "value": 1.0, "position": "245.00;418.50", "size": "15;280", "children": []}, {"name": null, "role": "AXButton", "description": null, "role_description": "increment arrow button", "value": null, "position": "245.00;52.00", "size": "0;0", "children": []}, {"name": null, "role": "AXButton", "description": null, "role_description": "decrement arrow button", "value": null, "position": "245.00;52.00", "size": "0;0", "children": []}, {"name": null, "role": "AXButton", "description": null, "role_description": "increment page button", "value": null, "position": "245.00;698.00", "size": "15;2", "children": []}, {"name": null, "role": "AXButton", "description": null, "role_description": "decrement page button", "value": null, "position": "245.00;52.00", "size": "15;366", "children": []}]}]}, {"name": null, "role": "AXSplitter", "description": null, "role_description": "splitter", "value": 648.0, "position": "0.00;700.00", "size": "260;10", "children": []}, {"name": null, "role": "AXStaticText", "description": null, "role_description": "text", "value": "Summary", "position": "17.00;713.00", "size": "226;14", "children": []}, {"name": null, "role": "AXStaticText", "description": null, "role_description": "text", "value": "Assets", "position": "17.00;743.00", "size": "39;14", "children": []}, {"name": null, "role": "AXStaticText", "description": null, "role_description": "text", "value": "Liabilities", "position": "17.00;773.00", "size": "60;14", "children": []}, {"name": null, "role": "AXStaticText", "description": null, "role_description": "text", "value": "Equities", "position": "17.00;803.00", "size": "46;14", "children": []}, {"name": null, "role": "AXStaticText", "description": null, "role_description": "text", "value": "Net Income", "position": "29.00;833.00", "size": "65;14", "children": []}, {"name": null, "role": "AXStaticText", "description": null, "role_description": "text", "value": "Owner's Equity", "position": "29.00;818.00", "size": "100;14", "children": []}, {"name": null, "role": "AXStaticText", "description": null, "role_description": "text", "value": "Income", "position": "41.00;848.00", "size": "46;14", "children": []}, {"name": null, "role": "AXStaticText", "description": null, "role_description": "text", "value": "€0", "position": "131.00;848.00", "size": "112;14", "children": []}, {"name": null, "role": "AXStaticText", "description": null, "role_description": "text", "value": "Expenses", "position": "41.00;863.00", "size": "54;14", "children": []}, {"name": null, "role": "AXStaticText", "description": null, "role_description": "text", "value": "(€1)", "position": "131.00;863.00", "size": "112;14", "children": []}, {"name": null, "role": "AXStaticText", "description": null, "role_description": "text", "value": "€0", "position": "64.00;743.00", "size": "95;14", "children": []}, {"name": null, "role": "AXStaticText", "description": null, "role_description": "text", "value": "€1", "position": "153.00;803.00", "size": "90;14", "children": []}, {"name": null, "role": "AXStaticText", "description": null, "role_description": "text", "value": "€0", "position": "131.00;818.00", "size": "112;14", "children": []}, {"name": null, "role": "AXStaticText", "description": null, "role_description": "text", "value": "€1", "position": "131.00;833.00", "size": "112;14", "children": []}, {"name": null, "role": "AXStaticText", "description": null, "role_description": "text", "value": "Debit", "position": "120.00;728.00", "size": "39;14", "children": []}, {"name": null, "role": "AXStaticText", "description": null, "role_description": "text", "value": "Credit", "position": "204.00;728.00", "size": "39;14", "children": []}, {"name": null, "role": "AXStaticText", "description": null, "role_description": "text", "value": "Total", "position": "17.00;878.00", "size": "34;14", "children": []}, {"name": null, "role": "AXStaticText", "description": null, "role_description": "text", "value": "€0", "position": "153.00;878.00", "size": "90;14", "children": []}, {"name": null, "role": "AXStaticText", "description": null, "role_description": "text", "value": "€0", "position": "69.00;878.00", "size": "90;14", "children": []}, {"name": null, "role": "AXStaticText", "description": null, "role_description": "text", "value": "A/R", "position": "28.00;758.00", "size": "24;14", "children": []}, {"name": null, "role": "AXStaticText", "description": null, "role_description": "text", "value": "€0", "position": "64.00;758.00", "size": "95;14", "children": []}, {"name": null, "role": "AXStaticText", "description": null, "role_description": "text", "value": "A/P", "position": "28.00;788.00", "size": "24;14", "children": []}, {"name": null, "role": "AXStaticText", "description": null, "role_description": "text", "value": "€0", "position": "153.00;788.00", "size": "90;14", "children": []}, {"name": null, "role": "AXStaticText", "description": null, "role_description": "text", "value": "(€1)", "position": "153.00;773.00", "size": "90;14", "children": []}]}, {"name": null, "role": "AXSplitter", "description": null, "role_description": "splitter", "value": 260.0, "position": "260.00;52.00", "size": "1;845", "children": []}, {"name": null, "role": "AXScrollArea", "description": null, "role_description": "scroll area", "value": null, "position": "261.00;88.00", "size": "1118;809", "children": [{"name": null, "role": "AXGroup", "description": "document", "role_description": "group", "value": null, "position": "510.00;88.00", "size": "620;2405", "children": [{"name": null, "role": "AXPage", "description": null, "role_description": "Page", "value": null, "position": "514.00;93.25", "size": "612;792", "children": [{"name": null, "role": "AXGroup", "description": null, "role_description": "group", "value": null, "position": "533.50;115.25", "size": "573;750", "children": [{"name": null, "role": "AXGroup", "description": null, "role_description": "group", "value": null, "position": "533.50;115.25", "size": "573;750", "children": [{"name": null, "role": "AXGroup", "description": null, "role_description": "group", "value": null, "position": "533.50;115.25", "size": "573;750", "children": [{"name": null, "role": "AXGroup", "description": null, "role_description": "group", "value": null, "position": "1072.34;115.25", "size": "34;12", "children": [{"name": null, "role": "AXGroup", "description": null, "role_description": "group", "value": null, "position": "1072.34;115.25", "size": "34;12", "children": [{"name": null, "role": "AXStaticText", "description": null, "role_description": "text", "value": "Page 1 \n", "position": "1072.34;115.25", "size": "34;12", "children": []}]}]}, {"name": null, "role": "AXGroup", "description": null, "role_description": "group", "value": null, "position": "534.00;143.75", "size": "339;272", "children": [{"name": null, "role": "AXGroup", "description": null, "role_description": "group", "value": null, "position": "534.00;242.75", "size": "162;173", "children": [{"name": null, "role": "AXStaticText", "description": null, "role_description": "text", "value": "Assets Total Assets \n", "position": "534.00;242.75", "size": "71;32", "children": []}, {"name": null, "role": "AXStaticText", "description": null, "role_description": "text", "value": "Liabilities \n", "position": "534.00;283.75", "size": "60;14", "children": []}, {"name": null, "role": "AXStaticText", "description": null, "role_description": "text", "value": "Credit Card \n", "position": "534.00;301.75", "size": "66;14", "children": []}, {"name": null, "role": "AXStaticText", "description": null, "role_description": "text", "value": "Total Liabilities \n", "position": "534.00;319.75", "size": "94;14", "children": []}, {"name": null, "role": "AXStaticText", "description": null, "role_description": "text", "value": "Equities \n", "position": "534.00;342.75", "size": "49;14", "children": []}, {"name": null, "role": "AXStaticText", "description": null, "role_description": "text", "value": "Net Income \n", "position": "534.00;360.75", "size": "66;14", "children": []}, {"name": null, "role": "AXStaticText", "description": null, "role_description": "text", "value": "Total Equities Total Liabilities & Equities \n", "position": "534.00;378.75", "size": "162;37", "children": []}]}, {"name": null, "role": "AXGroup", "description": null, "role_description": "group", "value": null, "position": "715.68;143.75", "size": "157;272", "children": [{"name": null, "role": "AXStaticText", "description": null, "role_description": "text", "value": "[name] Balance Sheet As of 16. August 2024 \n", "position": "744.13;143.75", "size": "129;51", "children": []}, {"name": null, "role": "AXStaticText", "description": null, "role_description": "text", "value": "16.08.24 €0,00 \n", "position": "715.68;221.25", "size": "56;54", "children": []}, {"name": null, "role": "AXStaticText", "description": null, "role_description": "text", "value": "(€1,00) \n", "position": "727.43;301.75", "size": "44;14", "children": []}, {"name": null, "role": "AXStaticText", "description": null, "role_description": "text", "value": "(€1,00) \n", "position": "727.43;319.75", "size": "44;14", "children": []}, {"name": null, "role": "AXStaticText", "description": null, "role_description": "text", "value": "€1,00 \n", "position": "736.76;360.75", "size": "35;14", "children": []}, {"name": null, "role": "AXStaticText", "description": null, "role_description": "text", "value": "€1,00 €0,00 \n", "position": "736.76;378.75", "size": "35;37", "children": []}]}]}, {"name": null, "role": "AXGroup", "description": null, "role_description": "group", "value": null, "position": "534.00;416.25", "size": "572;449", "children": [{"name": null, "role": "AXImage", "description": "", "role_description": "image", "value": null, "position": "534.00;446.25", "size": "572;320", "children": []}]}]}]}]}]}, {"name": null, "role": "AXPage", "description": null, "role_description": "Page", "value": null, "position": "514.00;894.75", "size": "612;792", "children": [{"name": null, "role": "AXGroup", "description": null, "role_description": "group", "value": null, "position": "533.50;916.75", "size": "573;725", "children": [{"name": null, "role": "AXGroup", "description": null, "role_description": "group", "value": null, "position": "533.50;916.75", "size": "573;725", "children": [{"name": null, "role": "AXGroup", "description": null, "role_description": "group", "value": null, "position": "533.50;916.75", "size": "573;725", "children": [{"name": null, "role": "AXGroup", "description": null, "role_description": "group", "value": null, "position": "1072.34;916.75", "size": "34;12", "children": [{"name": null, "role": "AXGroup", "description": null, "role_description": "group", "value": null, "position": "1072.34;916.75", "size": "34;12", "children": [{"name": null, "role": "AXStaticText", "description": null, "role_description": "text", "value": "Page 2 \n", "position": "1072.34;916.75", "size": "34;12", "children": []}]}]}, {"name": null, "role": "AXImage", "description": "", "role_description": "image", "value": null, "position": "534.00;971.75", "size": "572;320", "children": []}, {"name": null, "role": "AXImage", "description": "", "role_description": "image", "value": null, "position": "534.00;1321.75", "size": "572;320", "children": []}]}]}]}]}, {"name": null, "role": "AXPage", "description": null, "role_description": "Page", "value": null, "position": "514.00;1696.25", "size": "612;792", "children": [{"name": null, "role": "AXGroup", "description": null, "role_description": "group", "value": null, "position": "533.50;1718.25", "size": "573;404", "children": [{"name": null, "role": "AXGroup", "description": null, "role_description": "group", "value": null, "position": "533.50;1718.25", "size": "573;404", "children": [{"name": null, "role": "AXGroup", "description": null, "role_description": "group", "value": null, "position": "533.50;1718.25", "size": "573;404", "children": [{"name": null, "role": "AXGroup", "description": null, "role_description": "group", "value": null, "position": "1072.34;1718.25", "size": "34;12", "children": [{"name": null, "role": "AXGroup", "description": null, "role_description": "group", "value": null, "position": "1072.34;1718.25", "size": "34;12", "children": [{"name": null, "role": "AXStaticText", "description": null, "role_description": "text", "value": "Page 3 \n", "position": "1072.34;1718.25", "size": "34;12", "children": []}]}]}, {"name": null, "role": "AXImage", "description": "", "role_description": "image", "value": null, "position": "534.00;1773.25", "size": "572;320", "children": []}, {"name": null, "role": "AXGroup", "description": null, "role_description": "group", "value": null, "position": "534.00;2110.25", "size": "129;12", "children": [{"name": null, "role": "AXGroup", "description": null, "role_description": "group", "value": null, "position": "534.00;2110.25", "size": "129;12", "children": [{"name": null, "role": "AXStaticText", "description": null, "role_description": "text", "value": "Prepared 16. August 2024. \n", "position": "534.00;2110.25", "size": "129;12", "children": []}]}]}]}]}]}]}]}]}, {"name": "Save", "role": "AXButton", "description": null, "role_description": "button", "value": null, "position": "1329.00;62.00", "size": "42;19", "children": []}, {"name": "Print", "role": "AXButton", "description": null, "role_description": "button", "value": null, "position": "1277.00;62.00", "size": "44;19", "children": []}, {"name": "Email", "role": "AXButton", "description": null, "role_description": "button", "value": null, "position": "1221.00;62.00", "size": "48;19", "children": []}]}, {"name": null, "role": "AXToolbar", "description": null, "role_description": "toolbar", "value": null, "position": "0.00;0.00", "size": "1379;52", "children": [{"name": "New_Account", "role": "AXButton", "description": null, "role_description": "button", "value": null, "position": "247.00;0.00", "size": "84;52", "children": []}, {"name": "New_Account_Group", "role": "AXButton", "description": null, "role_description": "button", "value": null, "position": "331.00;0.00", "size": "119;52", "children": []}, {"name": "New_Transaction", "role": "AXButton", "description": null, "role_description": "button", "value": null, "position": "450.00;0.00", "size": "102;52", "children": []}, {"name": "Add_Transactions", "role": "AXButton", "description": null, "role_description": "button", "value": null, "position": "552.00;0.00", "size": "106;52", "children": []}, {"name": "Edit_Transactions", "role": "AXButton", "description": null, "role_description": "button", "value": null, "position": "657.50;0.00", "size": "105;52", "children": []}, {"name": "New_Filter", "role": "AXButton", "description": null, "role_description": "button", "value": null, "position": "771.50;0.00", "size": "67;52", "children": []}, {"name": "New_Client", "role": "AXButton", "description": null, "role_description": "button", "value": null, "position": "838.50;0.00", "size": "71;52", "children": []}, {"name": "Start_Timer", "role": "AXButton", "description": null, "role_description": "button", "value": null, "position": "909.50;0.00", "size": "73;52", "children": []}, {"name": "New_Merchant", "role": "AXButton", "description": null, "role_description": "button", "value": null, "position": "982.50;0.00", "size": "90;52", "children": []}, {"name": "New_Report", "role": "AXButton", "description": null, "role_description": "button", "value": null, "position": "1072.50;0.00", "size": "76;52", "children": []}, {"name": null, "role": "AXGroup", "description": null, "role_description": "group", "value": null, "position": "1157.50;0.00", "size": "128;52", "children": [{"name": null, "role": "AXTextField", "description": null, "role_description": "search text field", "value": "", "position": "1160.50;9.00", "size": "122;25", "children": [{"name": "", "role": "AXButton", "description": "search", "role_description": "button", "value": null, "position": "1162.50;10.00", "size": "25;22", "children": []}]}, {"name": null, "role": "AXStaticText", "description": null, "role_description": "text", "value": "Search", "position": "1199.50;35.00", "size": "44;14", "children": []}]}, {"name": null, "role": "AXPopUpButton", "description": "more toolbar items", "role_description": "pop up button", "value": null, "position": "1344.00;14.00", "size": "26;14", "children": []}]}, {"name": null, "role": "AXButton", "description": null, "role_description": "close button", "value": null, "position": "19.00;18.00", "size": "14;16", "children": []}, {"name": null, "role": "AXButton", "description": null, "role_description": "full screen button", "value": null, "position": "59.00;18.00", "size": "14;16", "children": [{"name": null, "role": "AXGroup", "description": null, "role_description": "group", "value": null, "position": "59.00;18.00", "size": "14;16", "children": [{"name": null, "role": "AXGroup", "description": null, "role_description": "group", "value": null, "position": "59.00;18.00", "size": "14;16", "children": []}]}]}, {"name": null, "role": "AXButton", "description": null, "role_description": "minimize button", "value": null, "position": "39.00;18.00", "size": "14;16", "children": []}, {"name": null, "role": "AXStaticText", "description": null, "role_description": "text", "value": "[name]", "position": "87.00;0.00", "size": "160;52", "children": []}]}